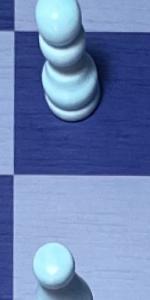
Label: Empty